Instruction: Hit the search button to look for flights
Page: home
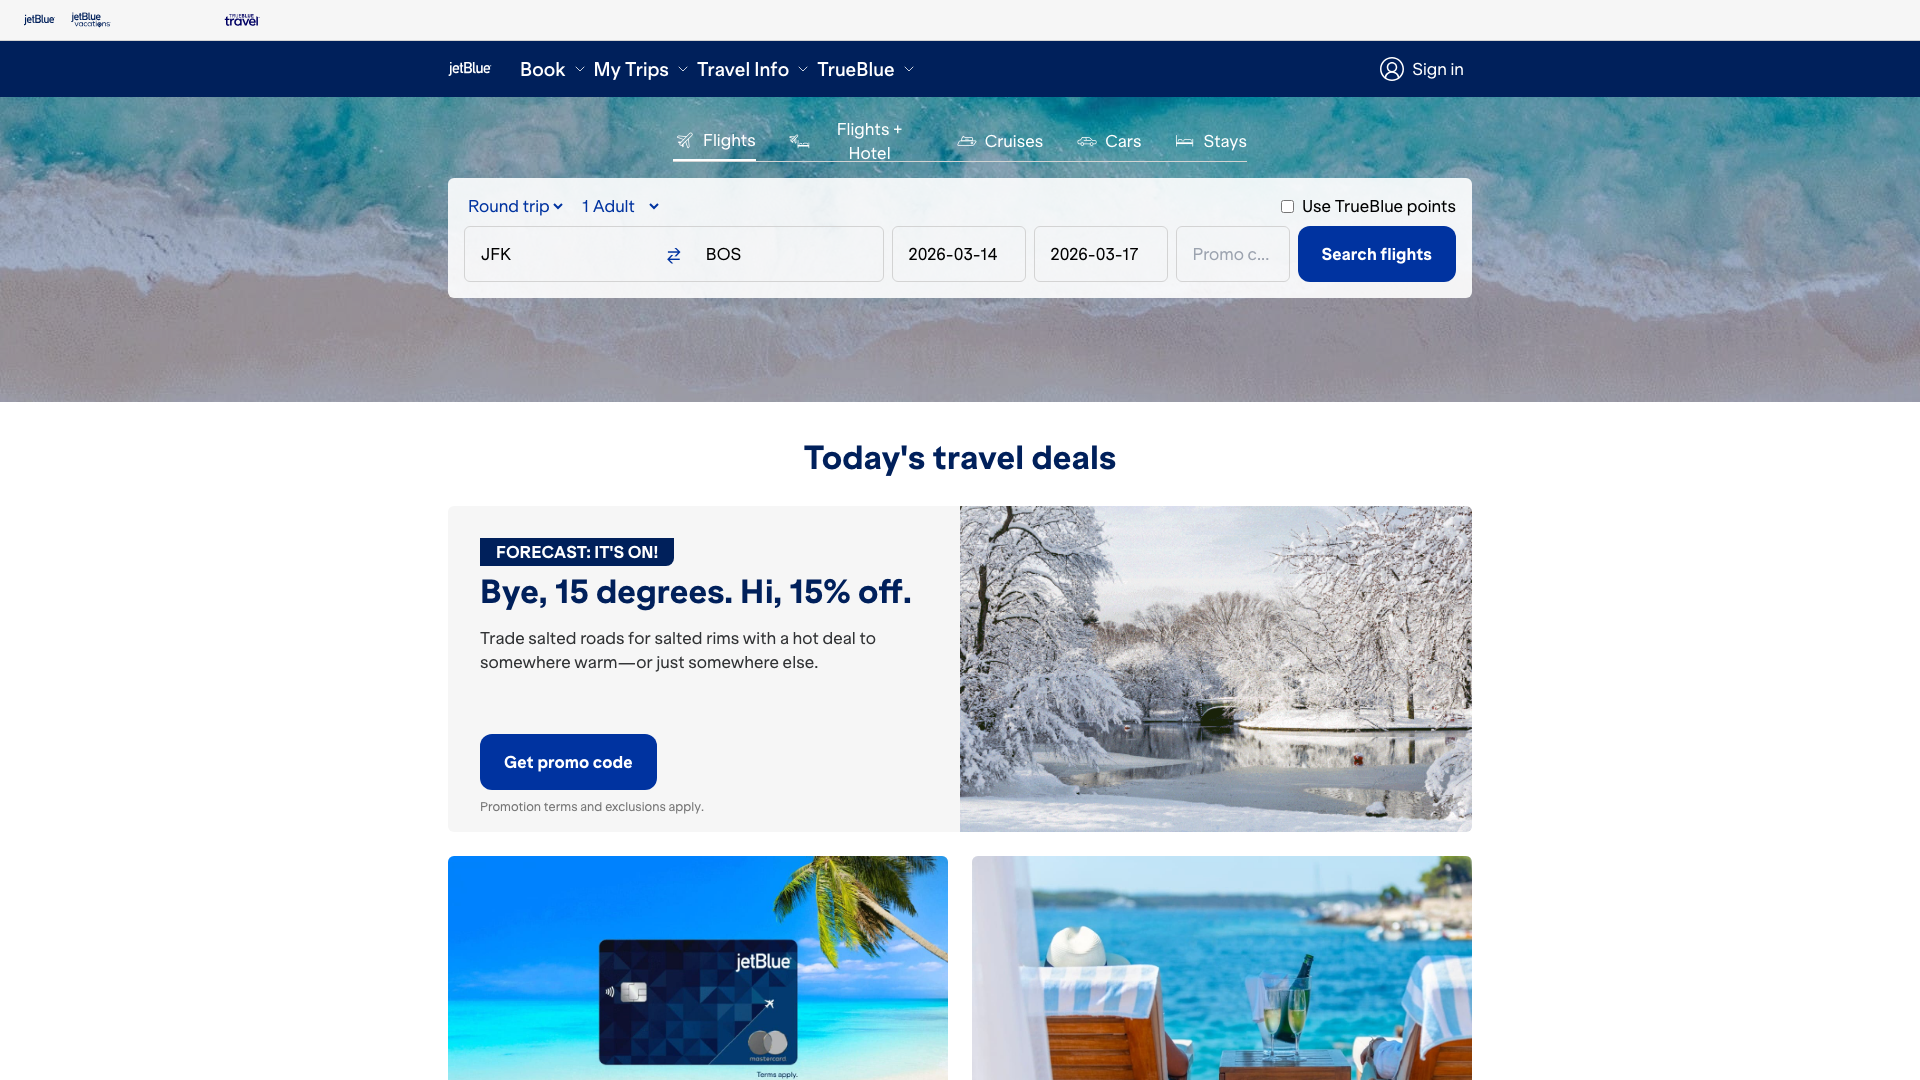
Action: click